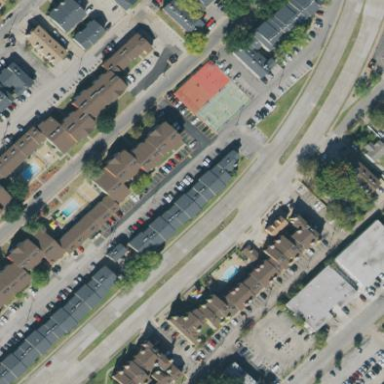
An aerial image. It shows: View of apartment building.